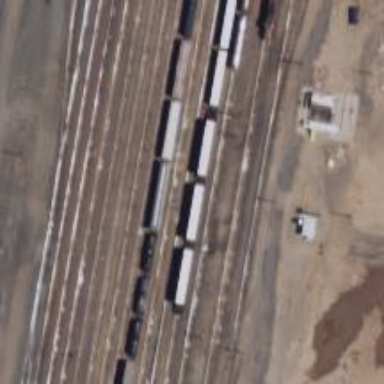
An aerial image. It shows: Railway yard used for servicing trains.